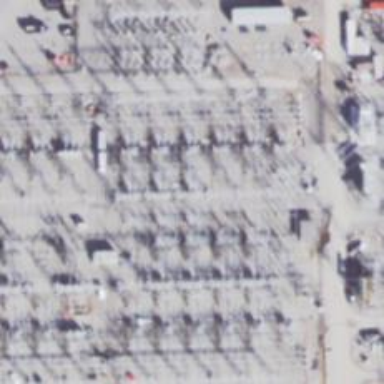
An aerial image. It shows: Switch used for power control.